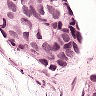
Metastatic tissue present: yes